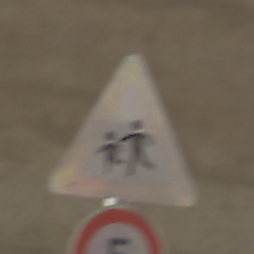
Verkehrszeichen: KinderRechts
Zusatzzeichen unten: Geschwindigkeit5
Umgebung: Roofed, Tunnel
Tageszeit: Midday
Wetter: NotSpecified
Licht: Natural
Jahreszeit: NotSpecified
Kontrast: MediumContrast